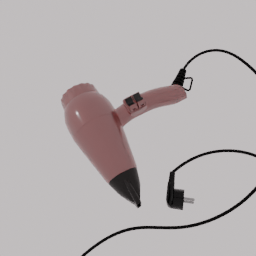
Label: electronics